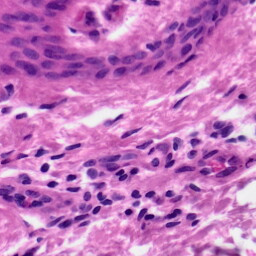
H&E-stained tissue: Skin